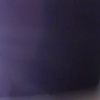
Label: space